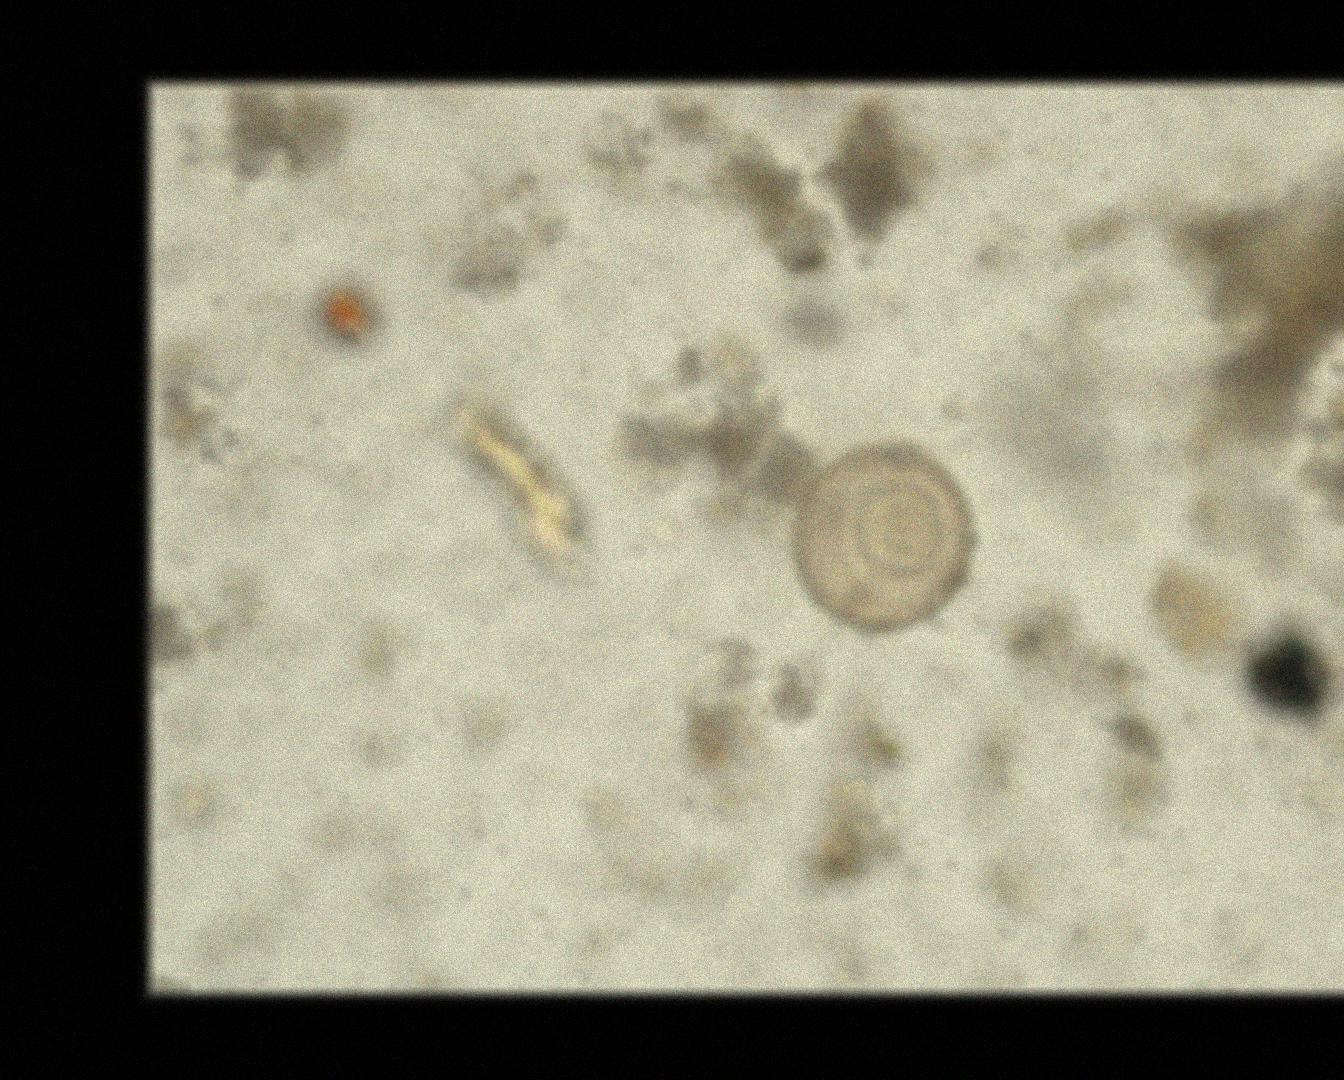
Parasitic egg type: Hymenolepis diminuta